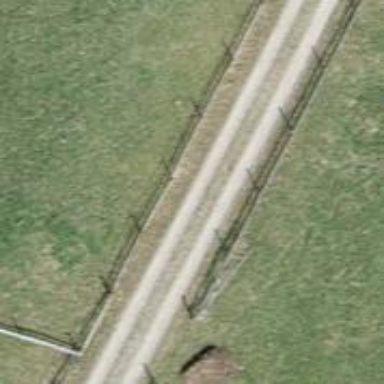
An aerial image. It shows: Gravel track with grade2 quality.